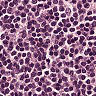
Metastatic tissue present: no